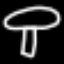
Label: mushroom